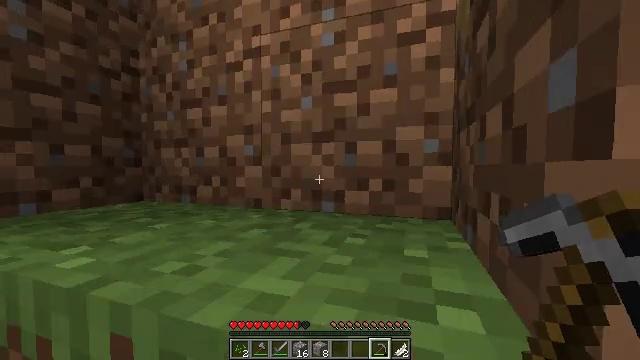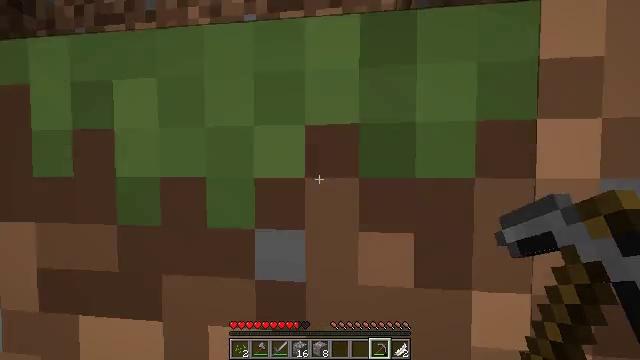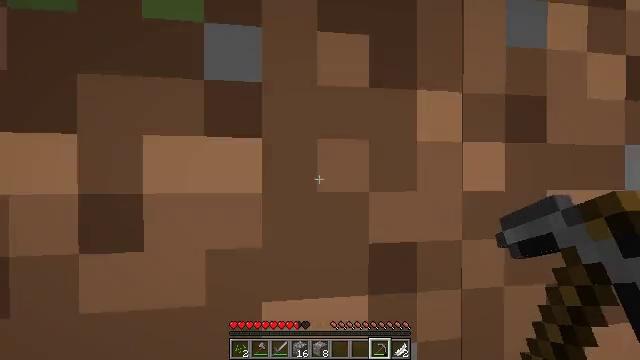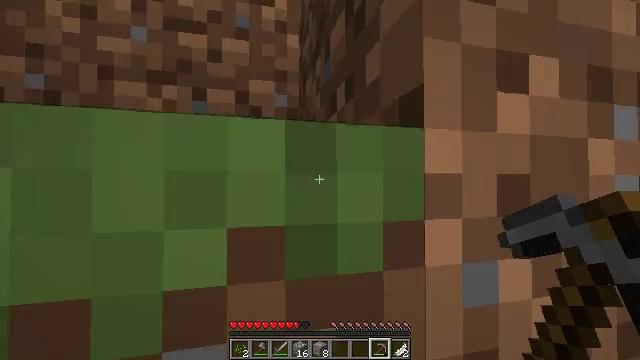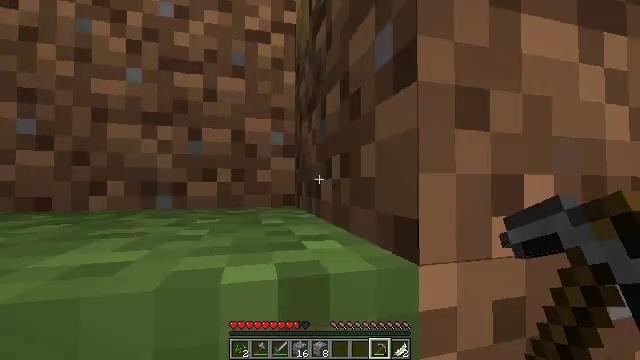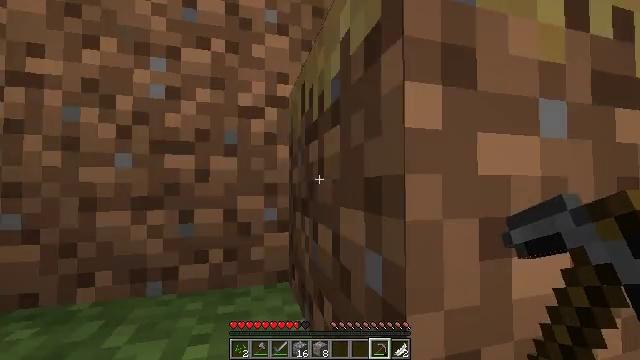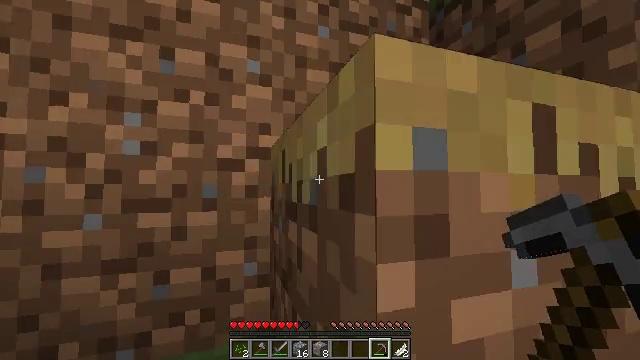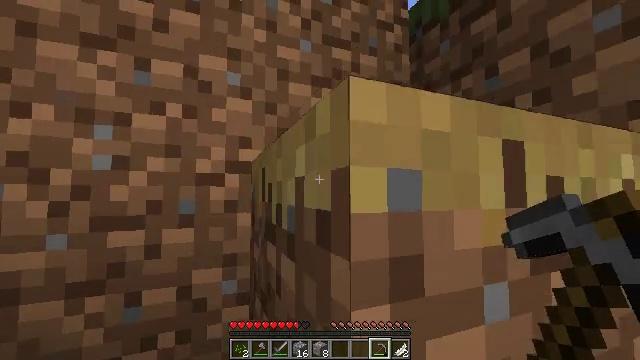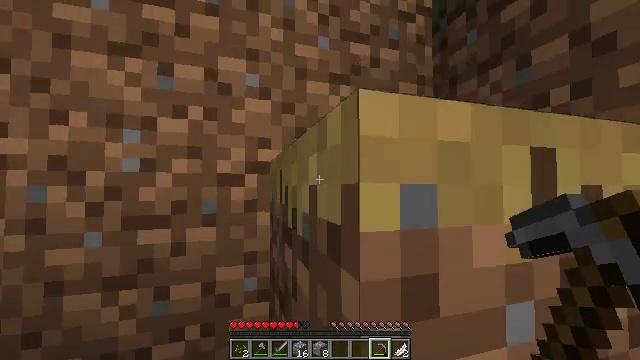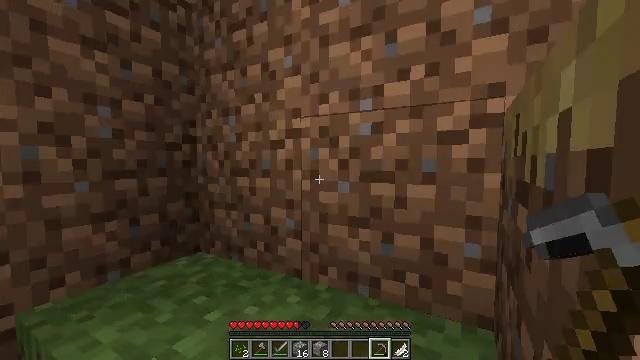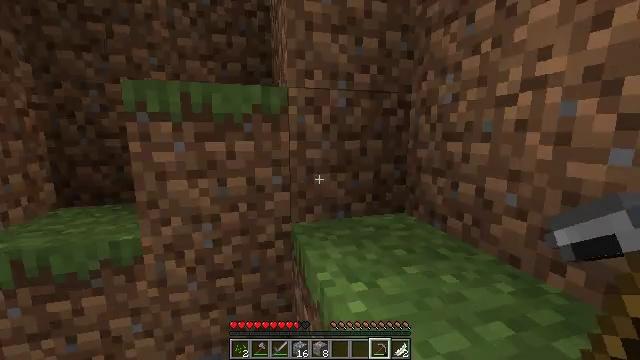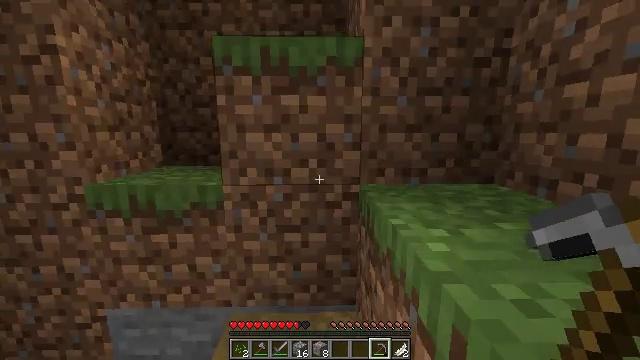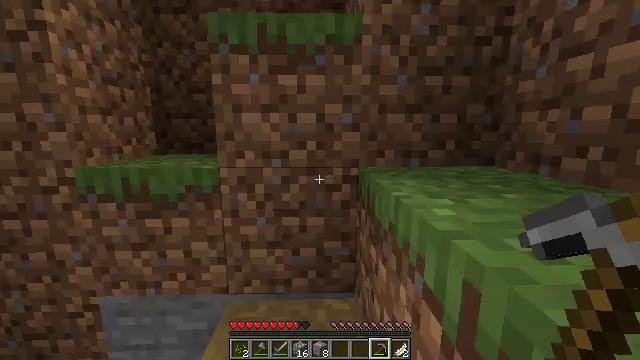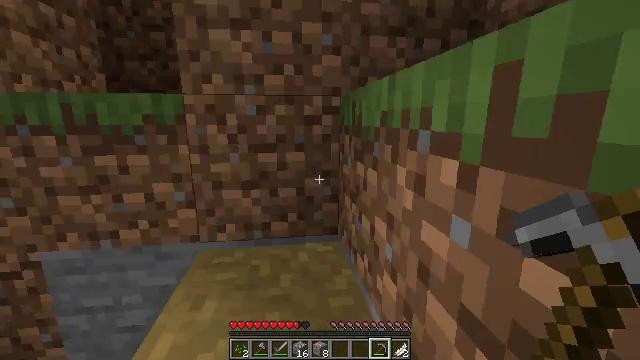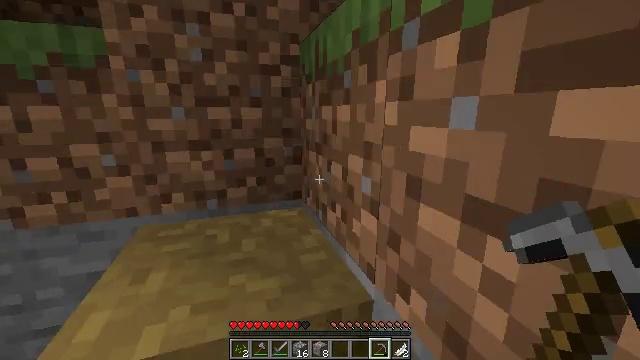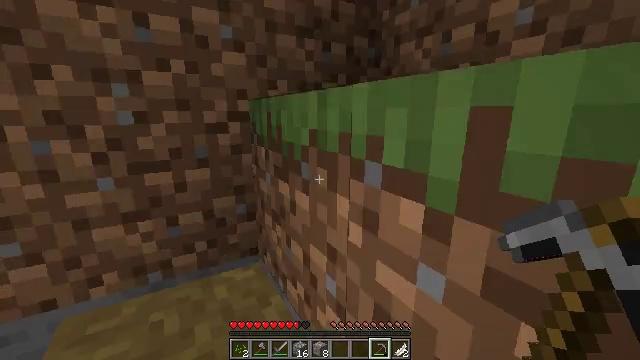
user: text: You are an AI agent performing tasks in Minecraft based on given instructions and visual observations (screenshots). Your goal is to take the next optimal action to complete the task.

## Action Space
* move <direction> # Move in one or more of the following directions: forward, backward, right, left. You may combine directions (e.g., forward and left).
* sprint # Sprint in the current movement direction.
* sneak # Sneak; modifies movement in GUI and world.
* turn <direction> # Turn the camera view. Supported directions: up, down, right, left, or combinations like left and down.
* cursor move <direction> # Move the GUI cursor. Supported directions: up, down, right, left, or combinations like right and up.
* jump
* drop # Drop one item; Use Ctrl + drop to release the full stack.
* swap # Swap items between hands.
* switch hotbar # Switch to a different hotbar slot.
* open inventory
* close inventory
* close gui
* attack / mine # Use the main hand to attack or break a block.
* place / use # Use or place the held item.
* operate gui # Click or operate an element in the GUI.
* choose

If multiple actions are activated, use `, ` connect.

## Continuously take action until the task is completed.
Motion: motion action
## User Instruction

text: Gather stripped oak wood for building.
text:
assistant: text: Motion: move forward, turn right, jump
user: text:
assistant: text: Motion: move forward, turn right and up, jump
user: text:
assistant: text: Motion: move forward, turn right and up, jump
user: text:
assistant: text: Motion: move forward, jump
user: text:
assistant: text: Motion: move forward, jump
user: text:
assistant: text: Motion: move forward, turn right and up, jump
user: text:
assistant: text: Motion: move forward, turn right, jump
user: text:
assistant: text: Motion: move forward, turn left and down, jump
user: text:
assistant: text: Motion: move forward and move left, turn left and down, jump
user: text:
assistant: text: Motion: move forward and move left, turn left and down, jump
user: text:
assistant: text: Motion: move forward and move left, turn left, jump
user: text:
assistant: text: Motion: move forward and move left, jump
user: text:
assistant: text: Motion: move forward and move left, turn right and down, jump
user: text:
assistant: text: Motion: move forward, turn right and down, jump
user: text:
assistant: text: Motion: move forward, turn right, jump
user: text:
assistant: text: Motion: move forward, turn right, jump
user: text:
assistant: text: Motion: move forward, turn right, jump
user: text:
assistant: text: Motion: move forward, turn right, jump
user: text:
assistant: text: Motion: move forward, turn right, jump
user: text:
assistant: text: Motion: move forward, turn right, jump
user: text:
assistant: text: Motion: move forward, turn right, jump
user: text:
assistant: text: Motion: move forward, turn right, jump
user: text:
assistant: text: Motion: move forward and move left, turn right and up, jump
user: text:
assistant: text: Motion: move forward and move left, turn right and up, jump
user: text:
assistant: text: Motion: move forward and move left, turn right and up, jump
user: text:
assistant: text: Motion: move forward and move left, turn right and up, jump
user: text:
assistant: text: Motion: move forward, turn right and up, jump
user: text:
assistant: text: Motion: move forward, turn right and up, jump
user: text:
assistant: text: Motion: move forward, turn right and up, jump
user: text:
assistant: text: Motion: move forward, turn right, jump